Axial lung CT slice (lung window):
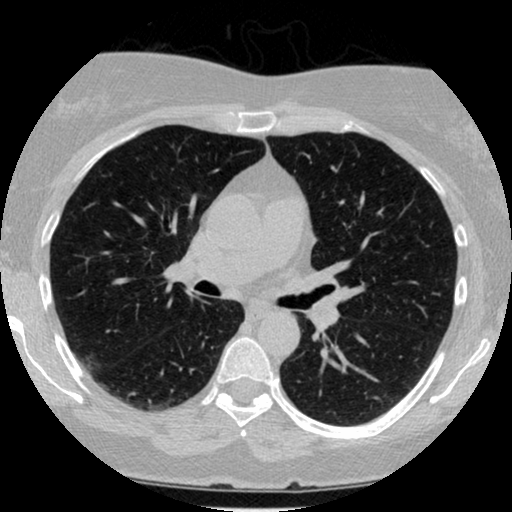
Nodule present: no